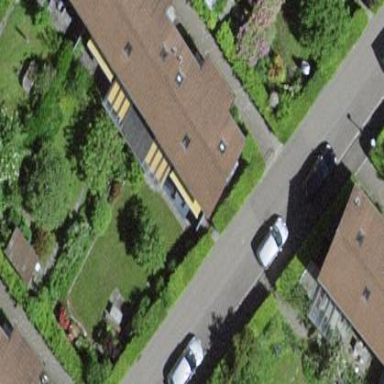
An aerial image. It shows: Terrace building.